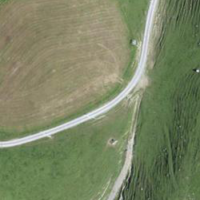
EUNIS habitat code: 24
Species observed at this site:
Parnassia palustris
Gentiana verna
Dryas octopetala